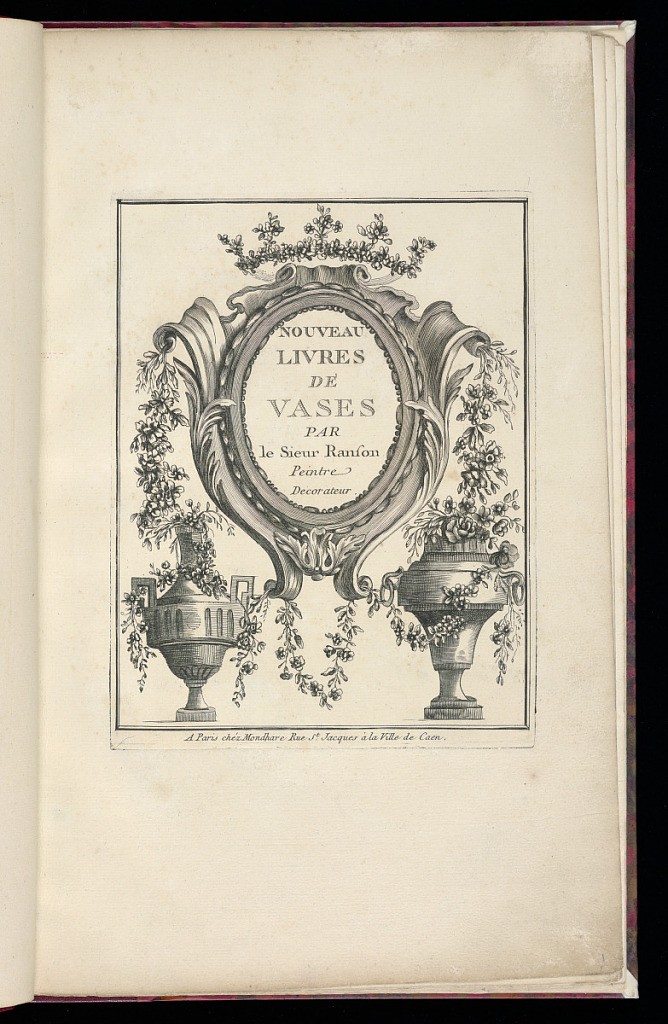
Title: Title Page
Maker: Pierre Ranson, French, 1736–1786
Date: late 18th century
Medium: Etching and engraving on laid paper
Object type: Print
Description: Title page for a series of vase designs. The title is lettered in the center framed within a cartouche decorated with beading, and scrolling leaves, with festoons of flowers and leaves, and a floral crown above. Vases with flowers, below on either side, decorated with neo-classical motifs, fluting, gadrooning, square and ring handles. The plate is signed with the publisher's address below.